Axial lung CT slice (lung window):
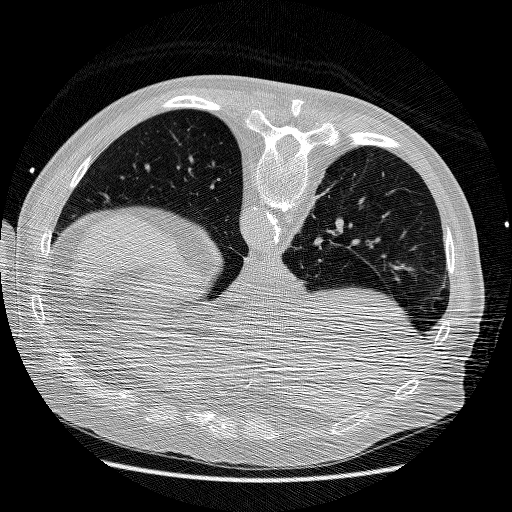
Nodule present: no